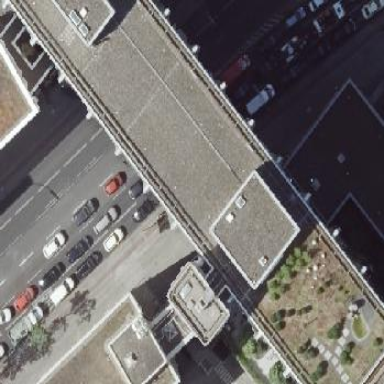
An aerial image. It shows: Building with flat white-colored roof. The roof is gray in color.